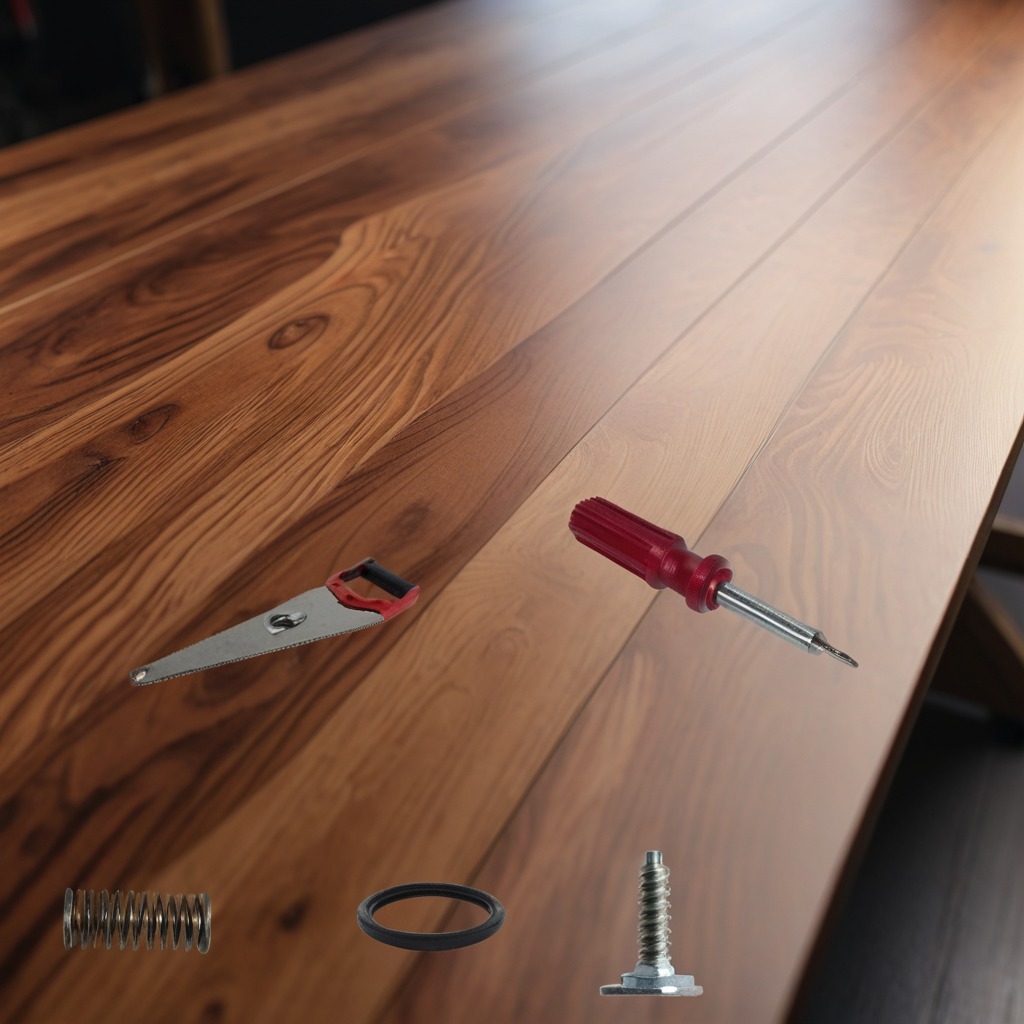
A rubber Oring, a metal machine screw, a coiled metal spring, a handheld metal saw, and a screwdriver are lying on the wooden table.